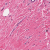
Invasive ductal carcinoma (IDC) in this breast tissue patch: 0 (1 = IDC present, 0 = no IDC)